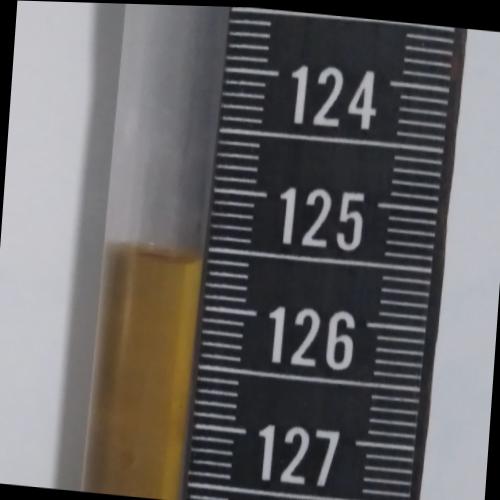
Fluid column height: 128.6 cm